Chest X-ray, AP view. Patient: 65 years old, sex M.
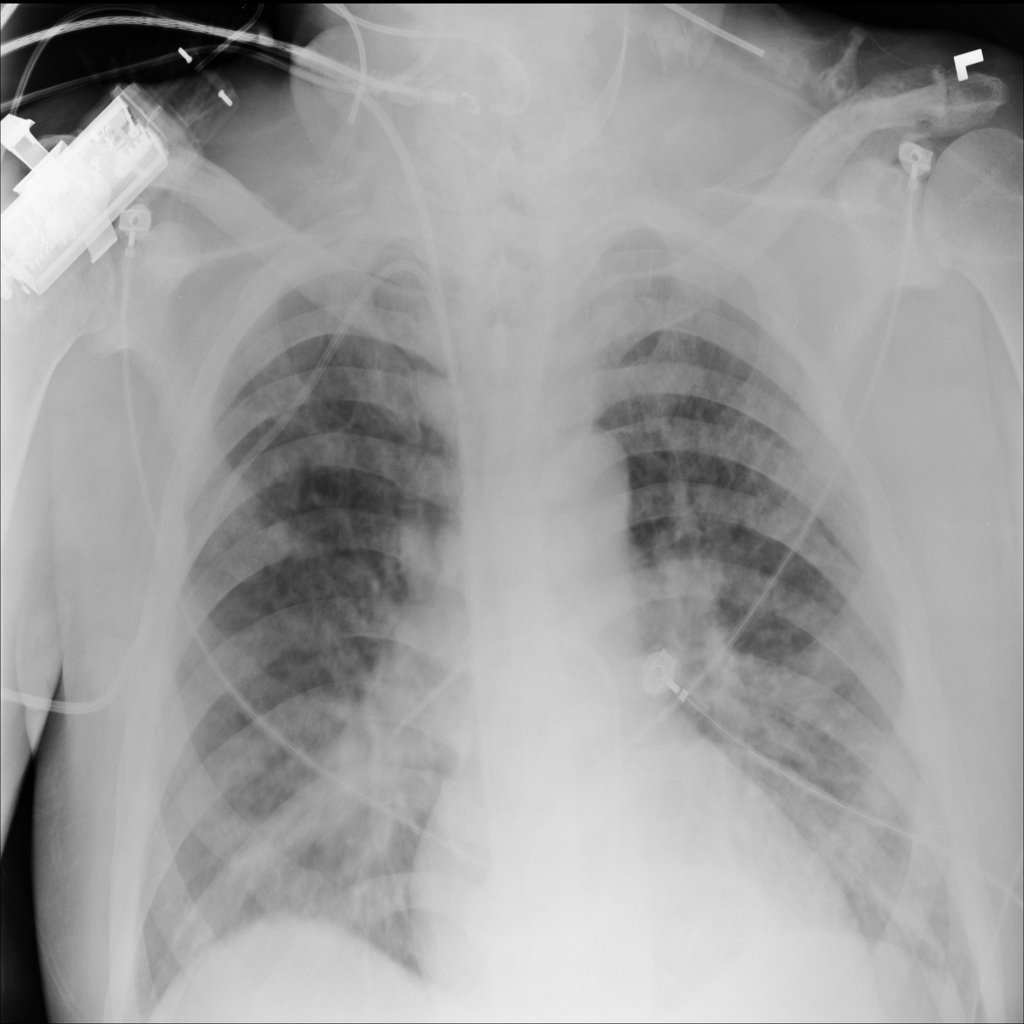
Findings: Infiltration